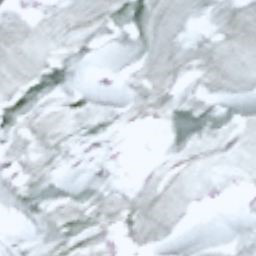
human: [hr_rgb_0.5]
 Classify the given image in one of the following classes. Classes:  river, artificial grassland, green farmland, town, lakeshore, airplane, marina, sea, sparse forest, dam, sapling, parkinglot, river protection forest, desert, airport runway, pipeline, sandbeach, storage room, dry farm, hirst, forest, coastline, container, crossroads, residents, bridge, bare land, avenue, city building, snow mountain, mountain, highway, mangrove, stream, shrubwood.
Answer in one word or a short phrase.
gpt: snow mountain